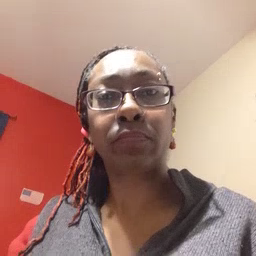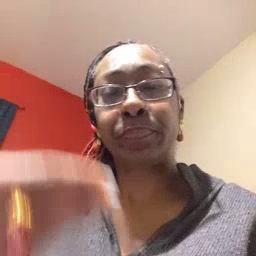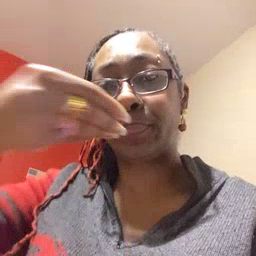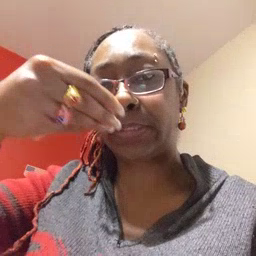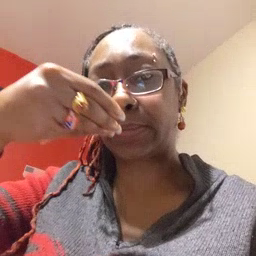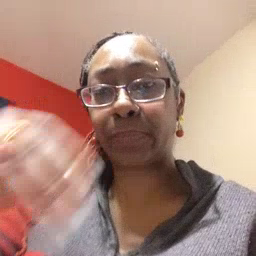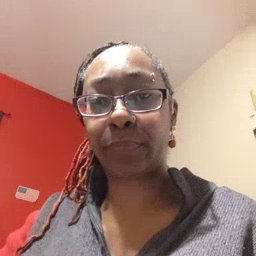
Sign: pizza